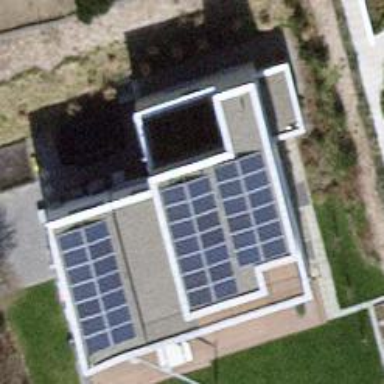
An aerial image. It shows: Solar power generator using photovoltaic method with solar photovoltaic panel types.